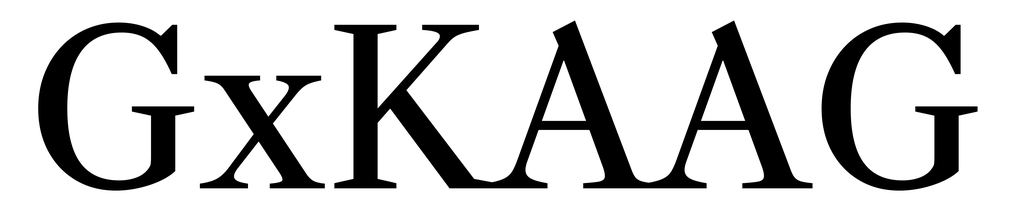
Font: LibreCaslonText_Regular